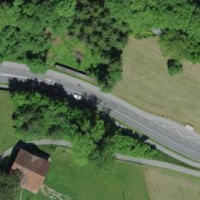
EUNIS habitat code: 25
Species observed at this site:
Arum maculatum